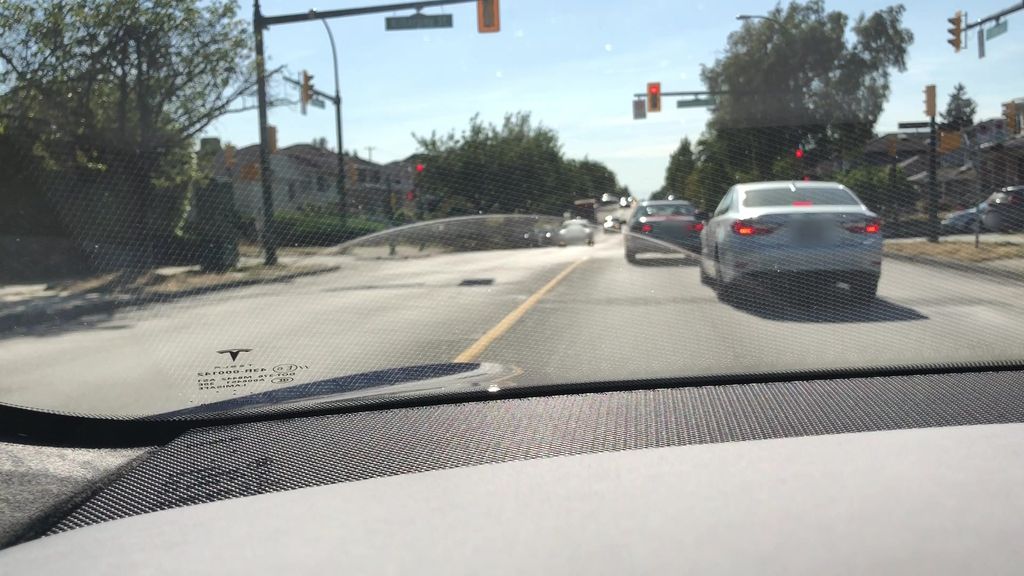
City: vancouver